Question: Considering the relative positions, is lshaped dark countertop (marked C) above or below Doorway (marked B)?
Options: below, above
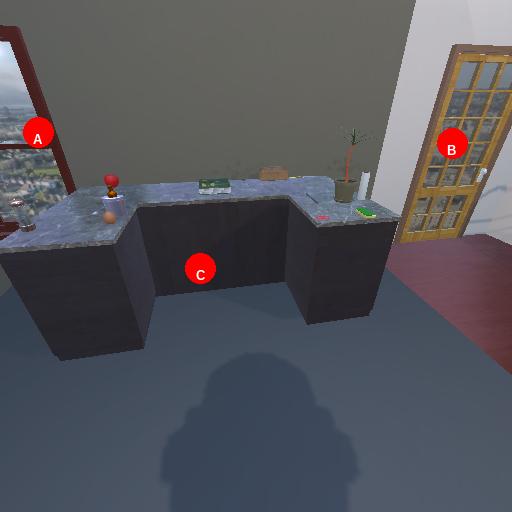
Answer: below